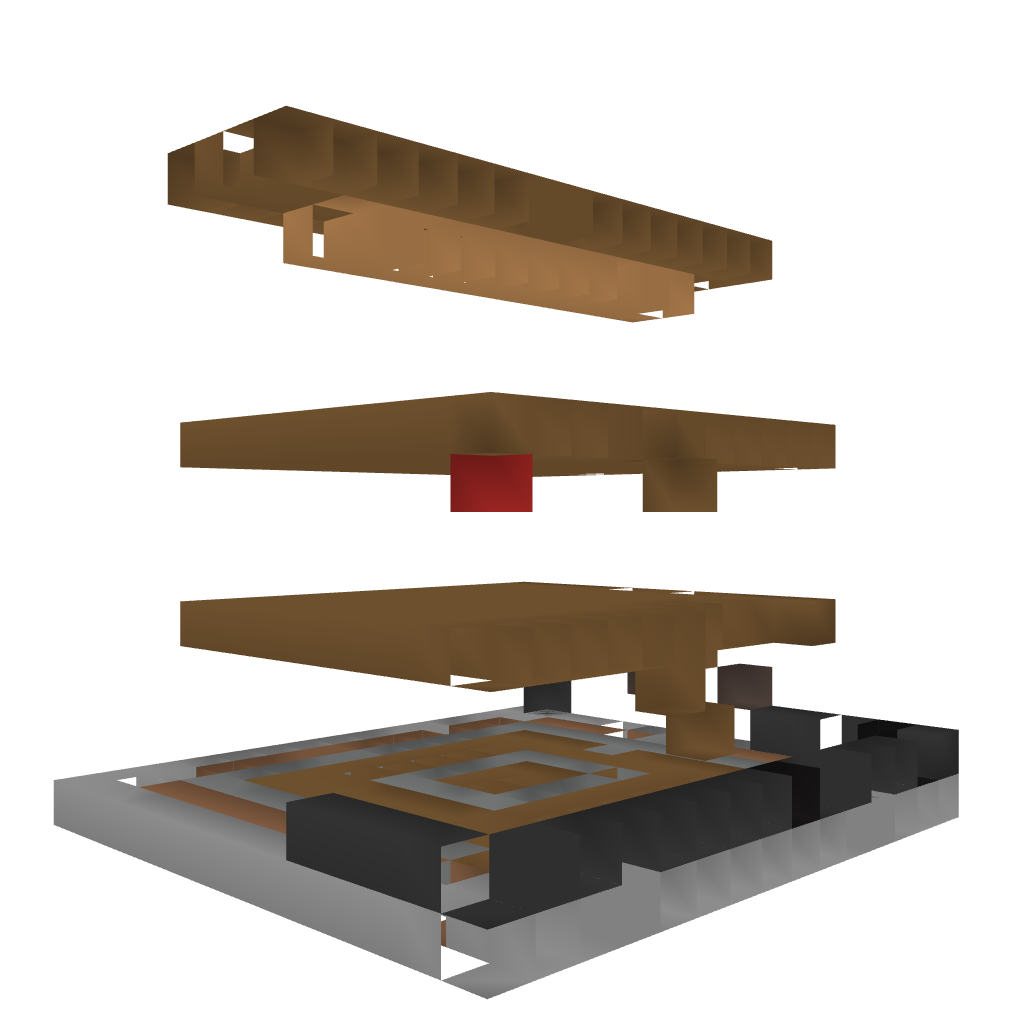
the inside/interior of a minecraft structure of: Medieval Style House IV